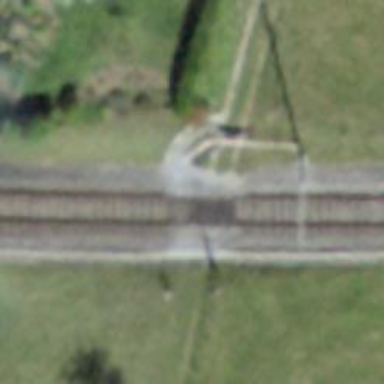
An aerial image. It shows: Single railway track with electrified contact line.